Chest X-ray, AP view. Patient: 6 years old, sex M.
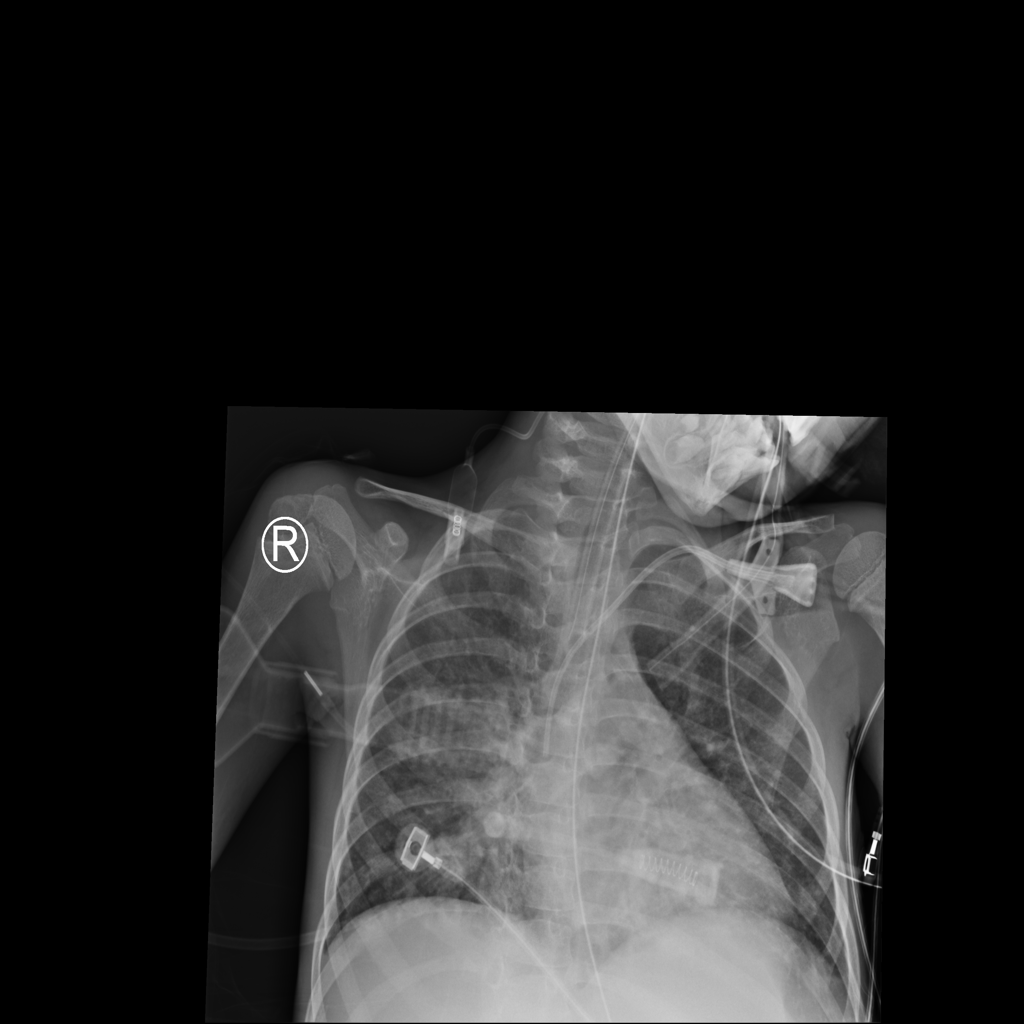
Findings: Infiltration